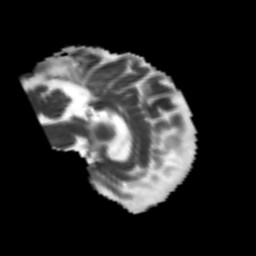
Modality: MD
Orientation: sagittal
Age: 45
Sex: male
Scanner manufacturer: siemens
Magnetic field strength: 3 T
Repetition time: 4.999 s
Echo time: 0.07946 s